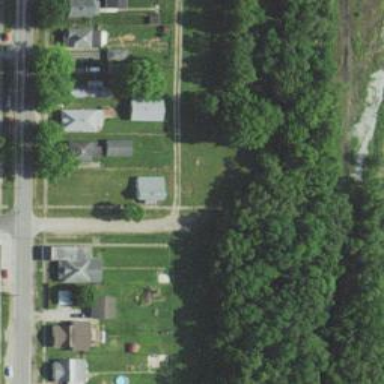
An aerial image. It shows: Alley classified as service road.